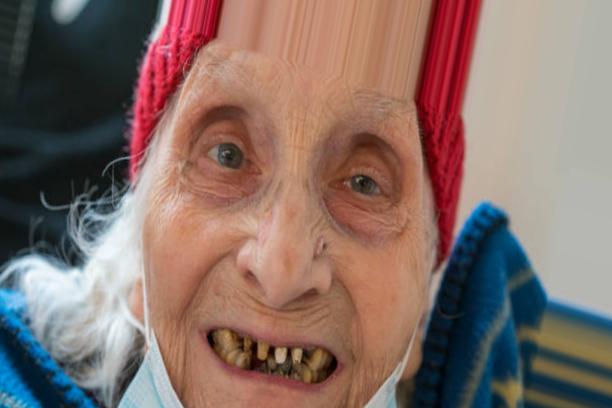
Condition: Tooth Discoloration